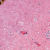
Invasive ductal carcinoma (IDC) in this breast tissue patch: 0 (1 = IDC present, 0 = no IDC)